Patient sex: M
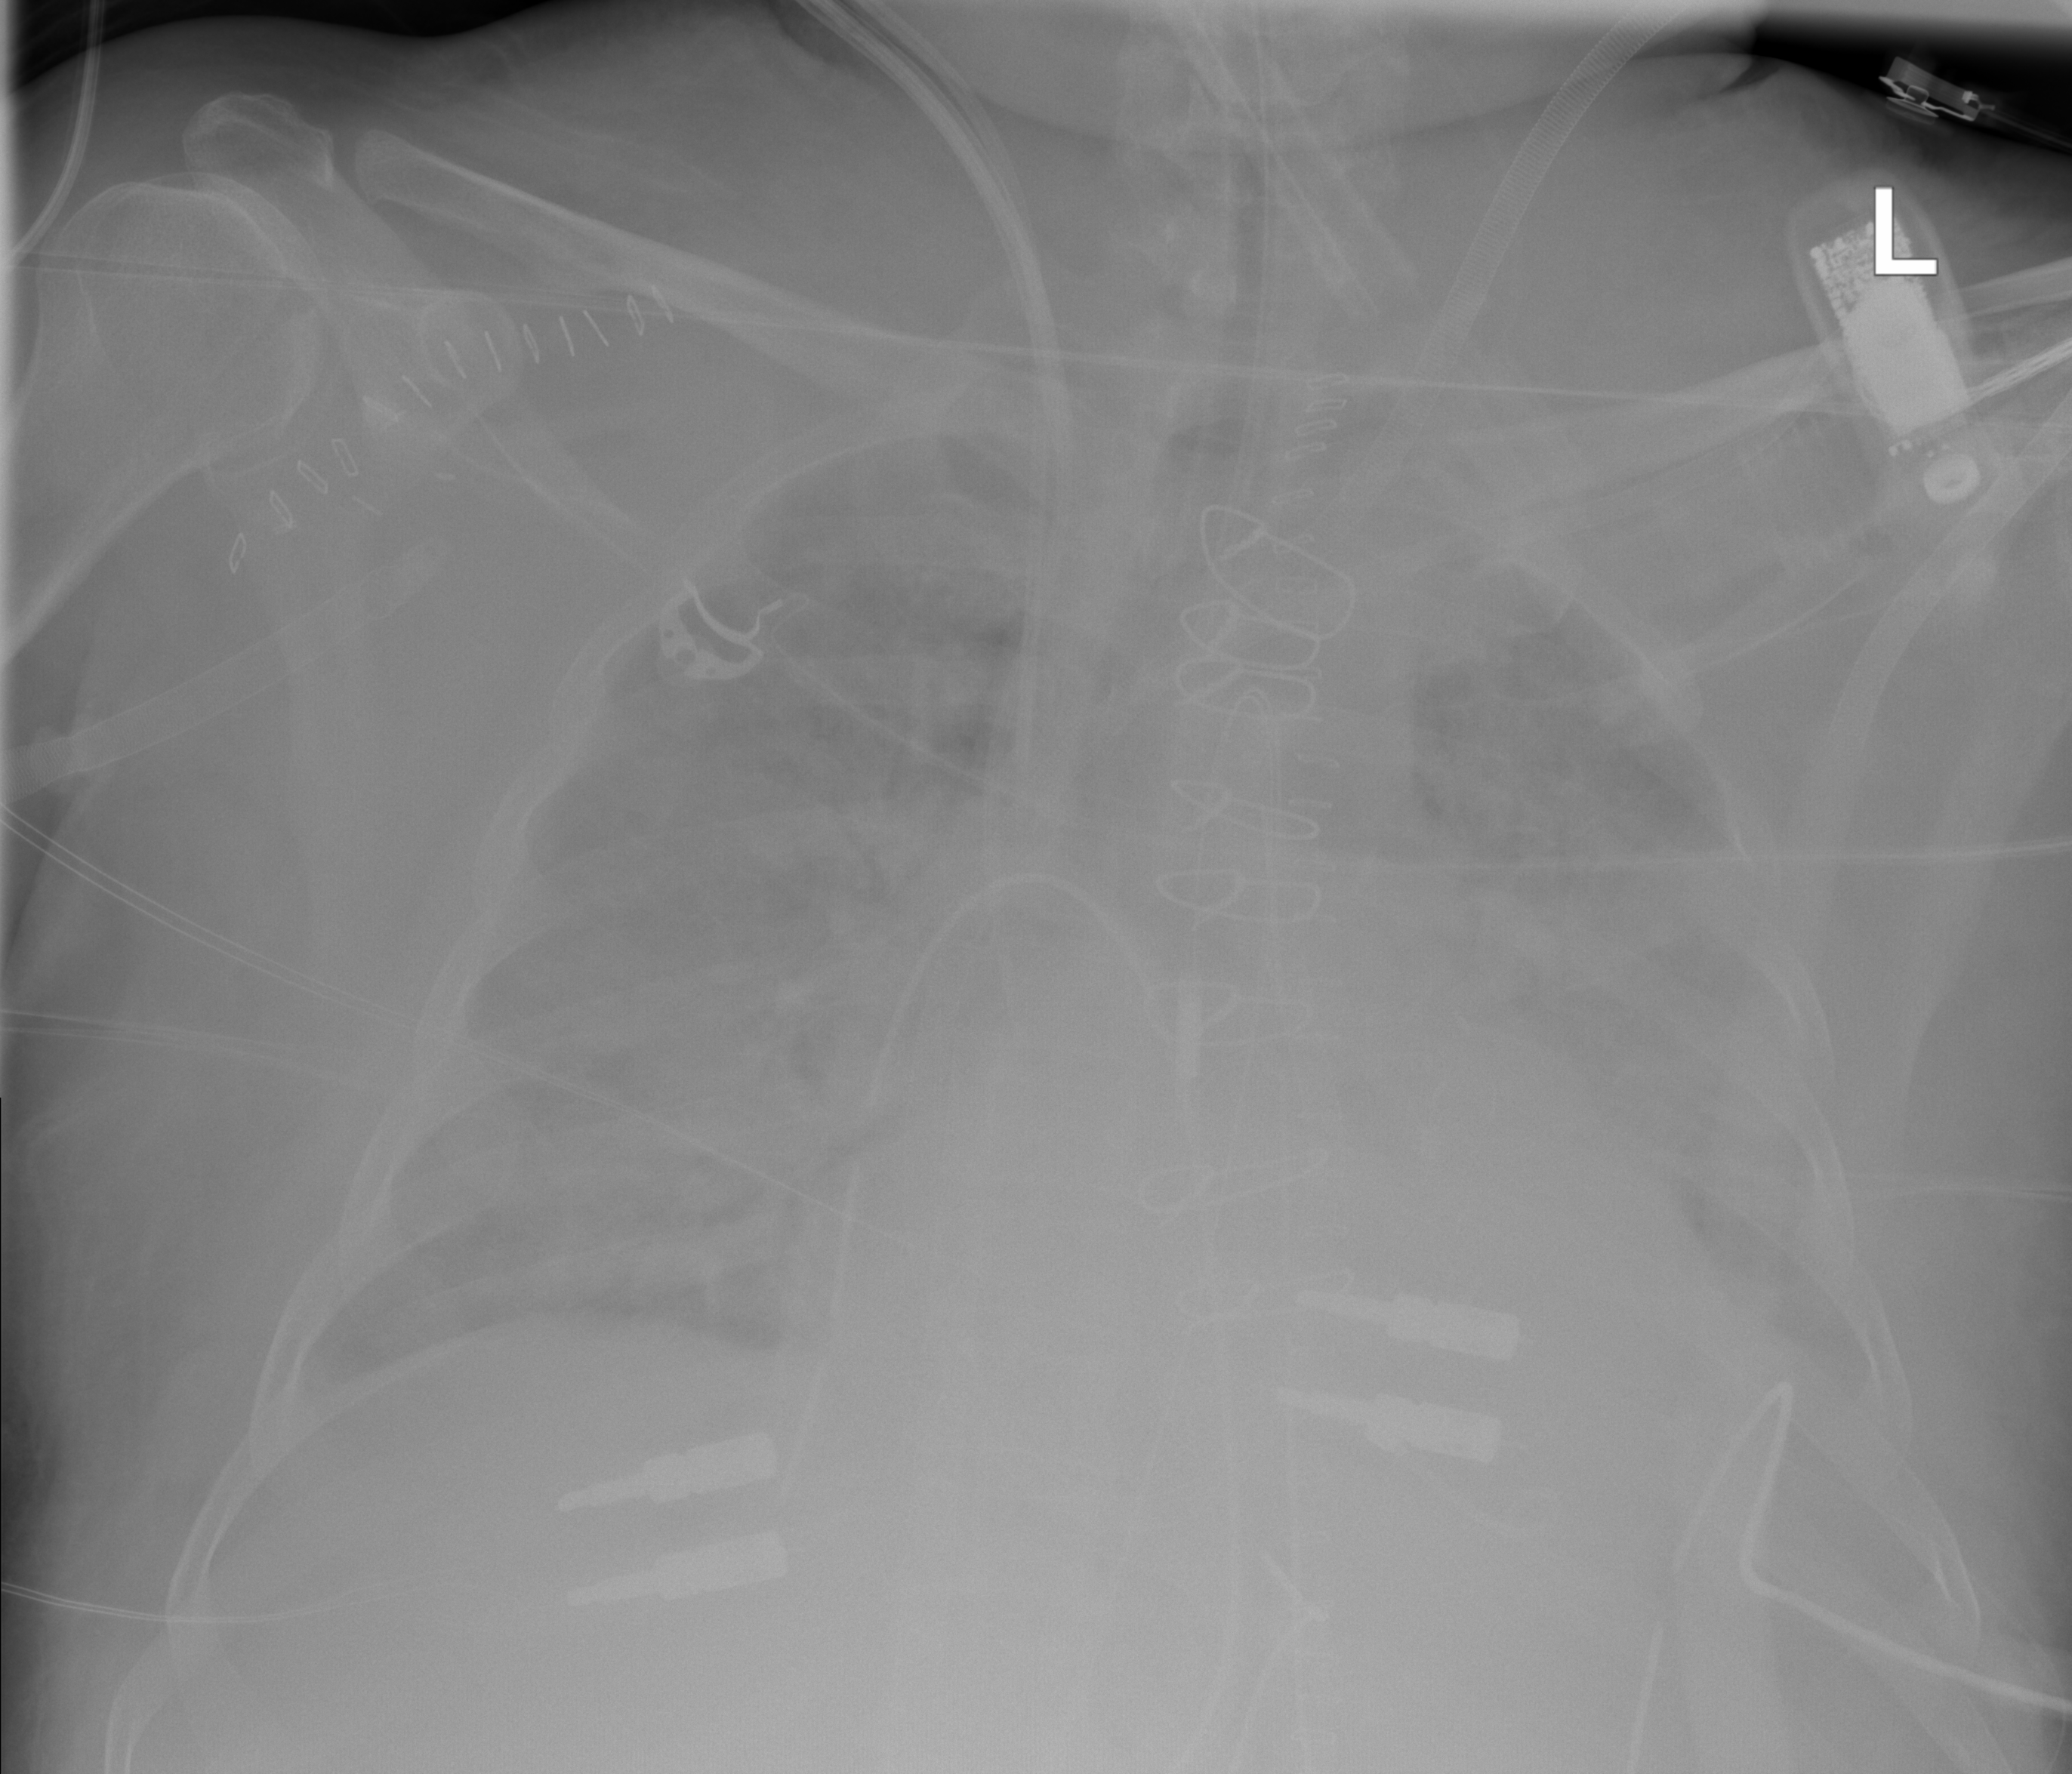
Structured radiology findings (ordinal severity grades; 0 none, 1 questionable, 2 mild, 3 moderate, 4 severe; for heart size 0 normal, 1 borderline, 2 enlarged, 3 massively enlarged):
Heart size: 0
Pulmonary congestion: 2
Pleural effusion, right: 2
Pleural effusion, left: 1
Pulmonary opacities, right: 3
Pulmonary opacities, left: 3
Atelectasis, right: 3
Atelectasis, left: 3